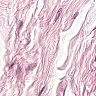
Metastatic tissue present: no